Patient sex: M
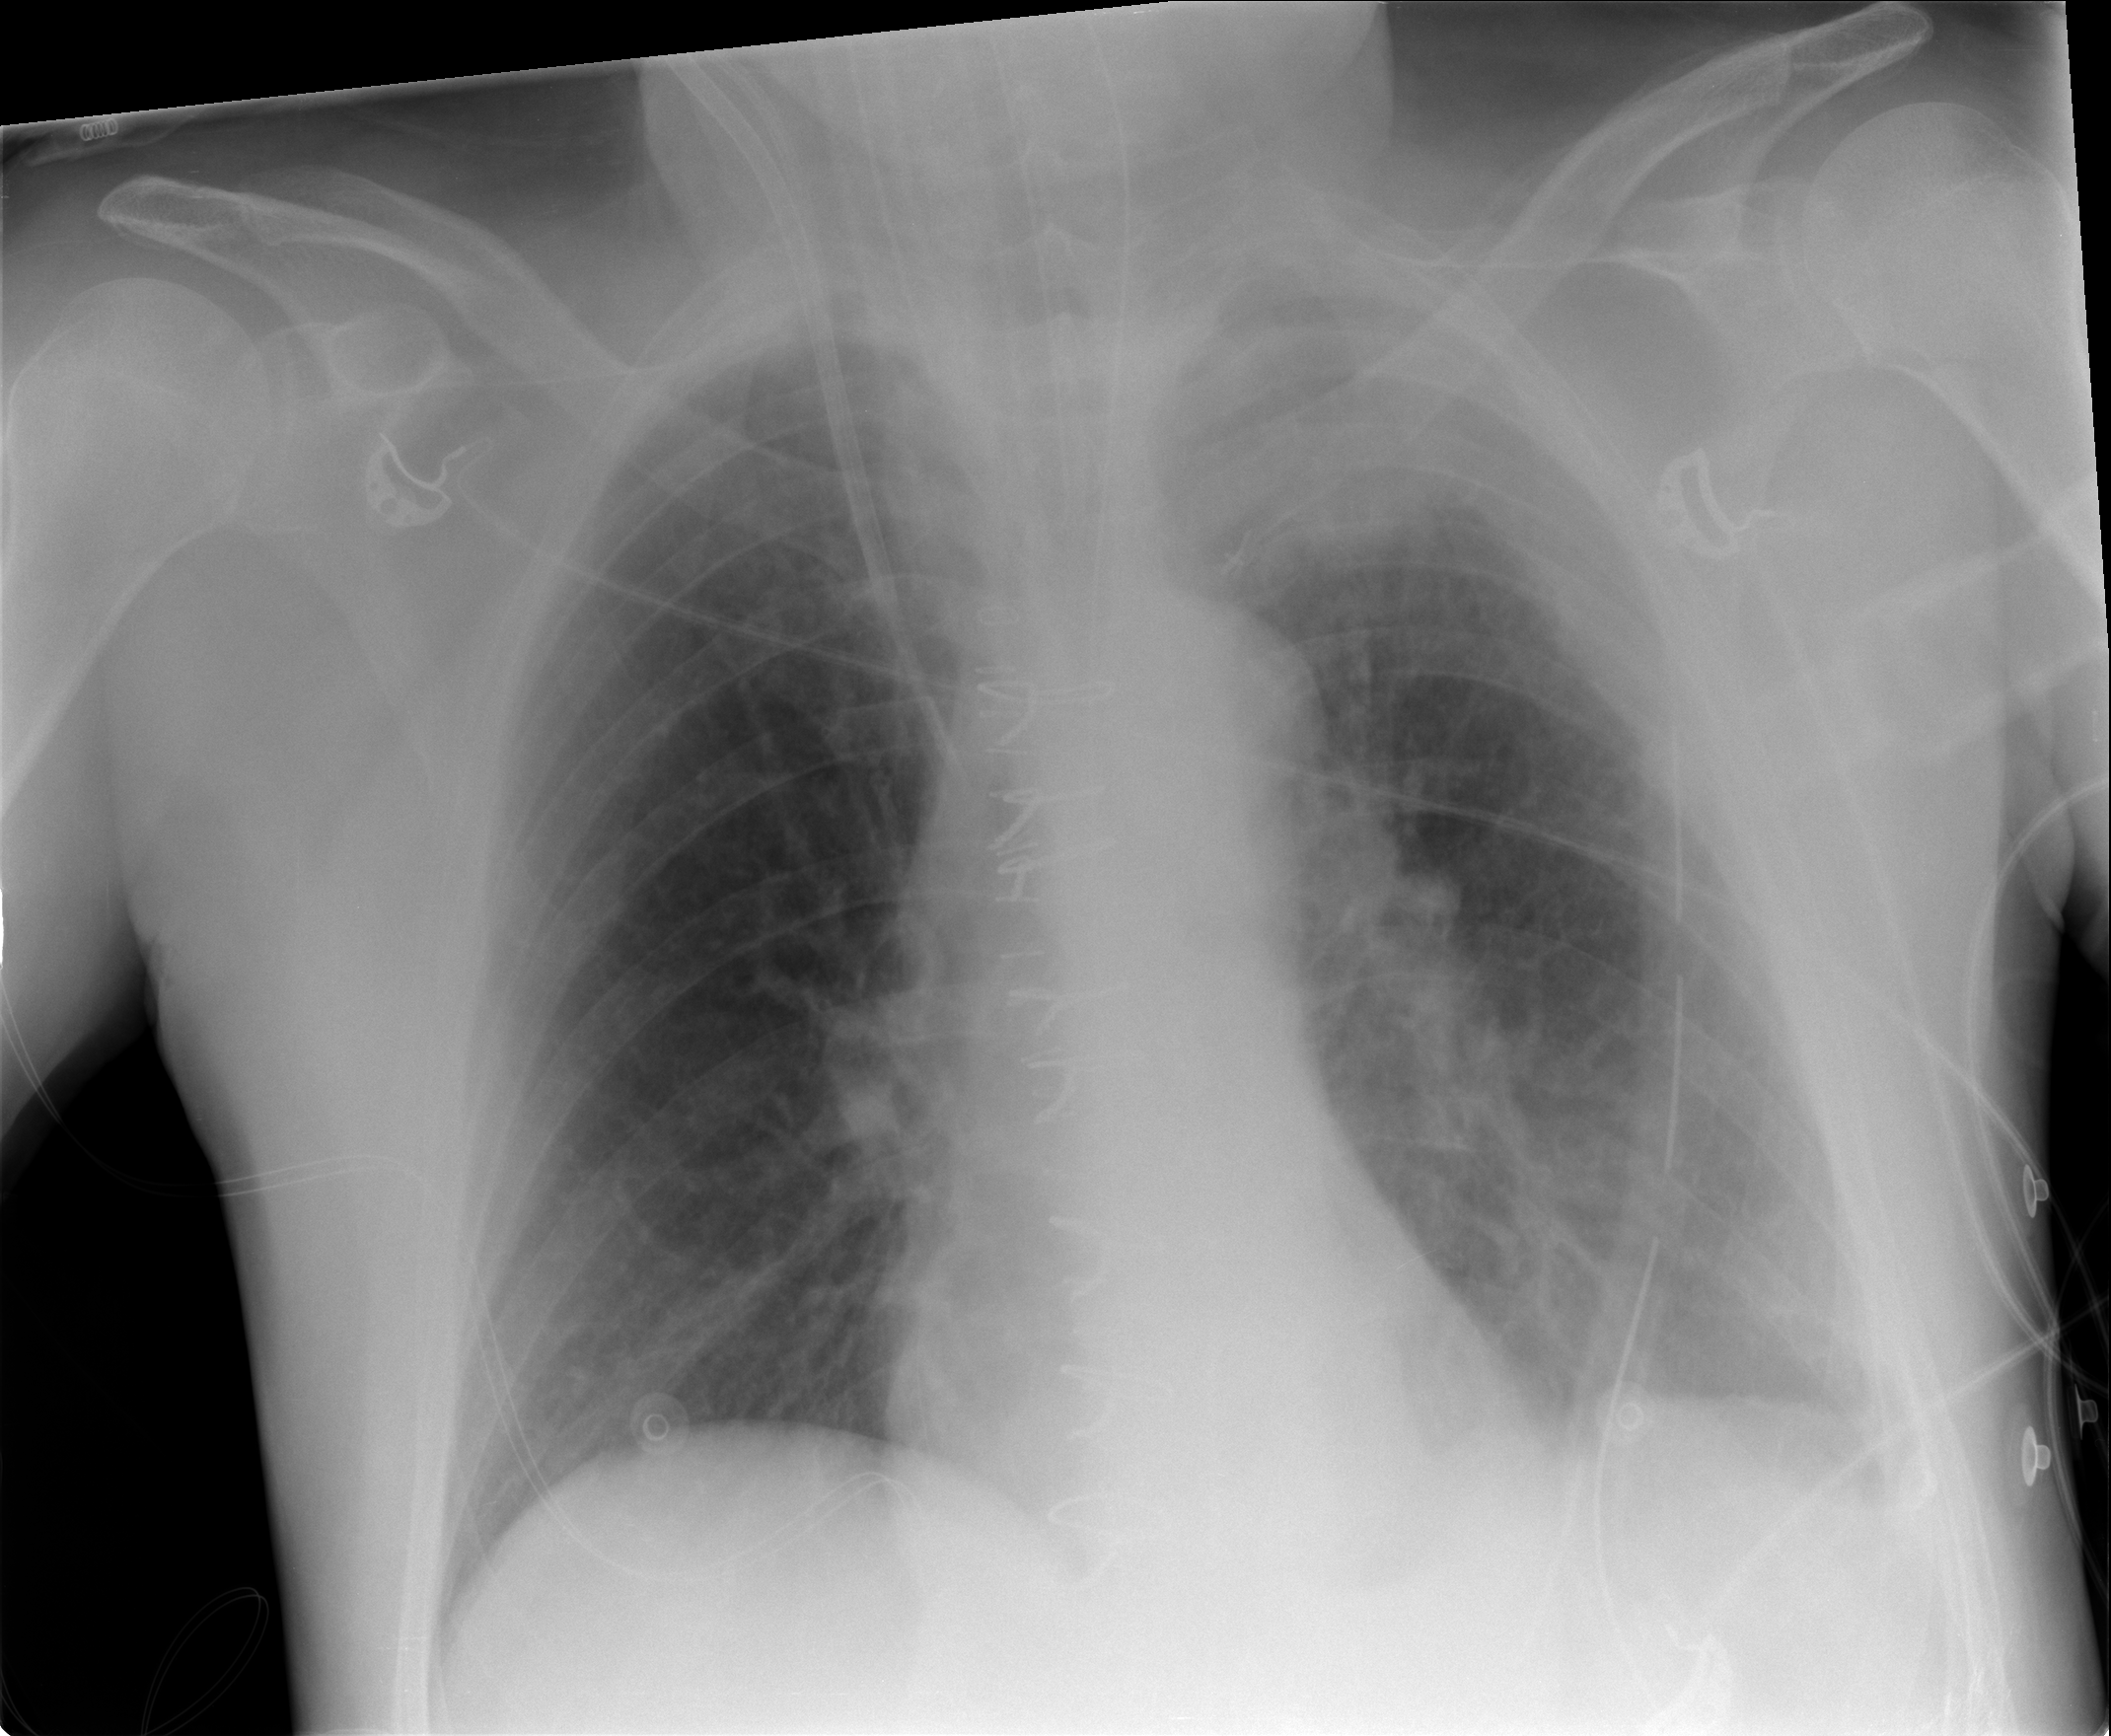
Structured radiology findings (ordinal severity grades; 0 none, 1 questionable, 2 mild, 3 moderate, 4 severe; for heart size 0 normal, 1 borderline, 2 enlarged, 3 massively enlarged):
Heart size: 0
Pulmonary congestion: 0
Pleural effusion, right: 0
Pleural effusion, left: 2
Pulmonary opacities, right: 0
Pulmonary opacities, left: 0
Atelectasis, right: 0
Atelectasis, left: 1